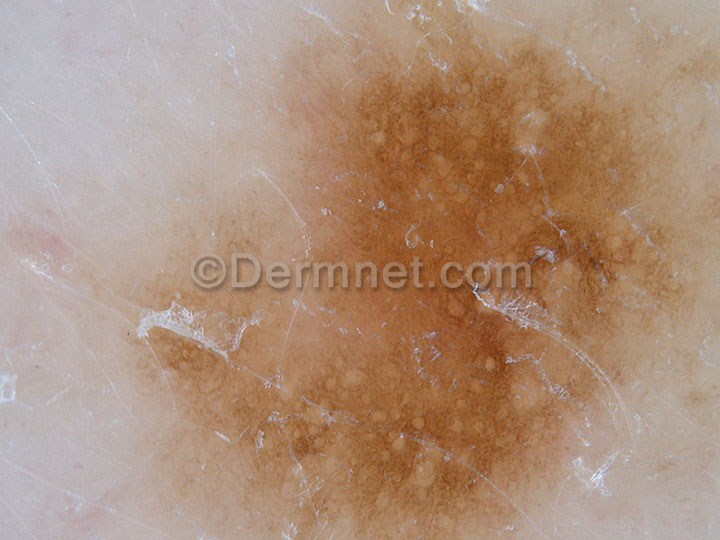
Disease: Melanoma Skin Cancer Nevi and Moles